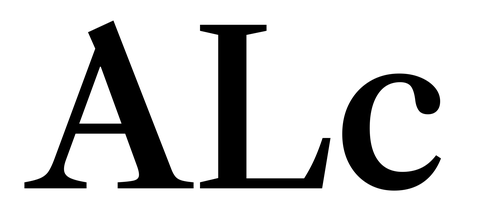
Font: LibreCaslonText_Medium